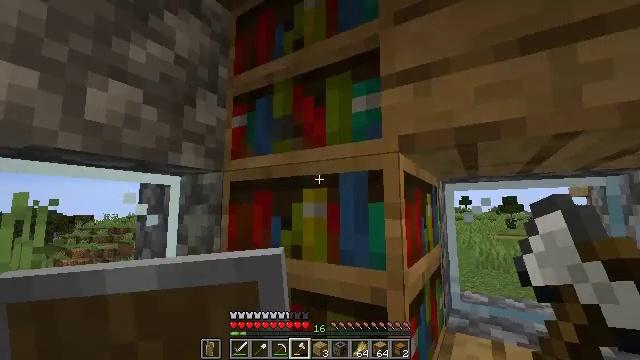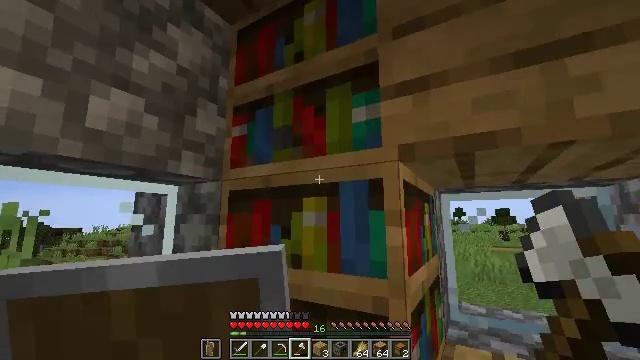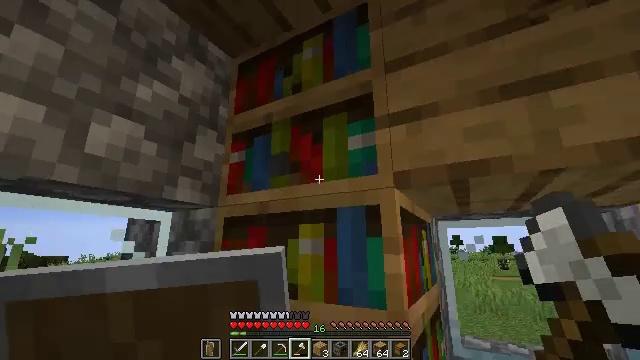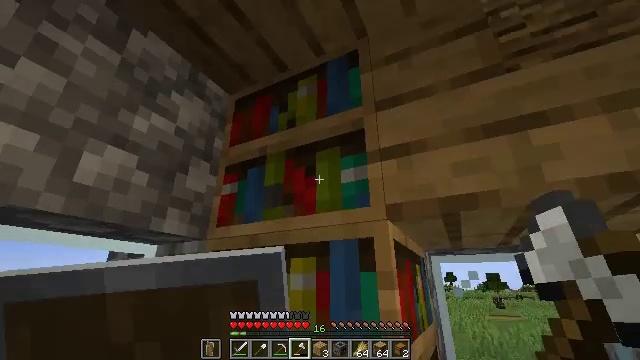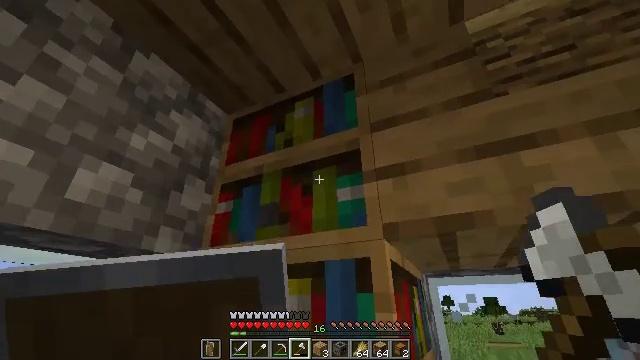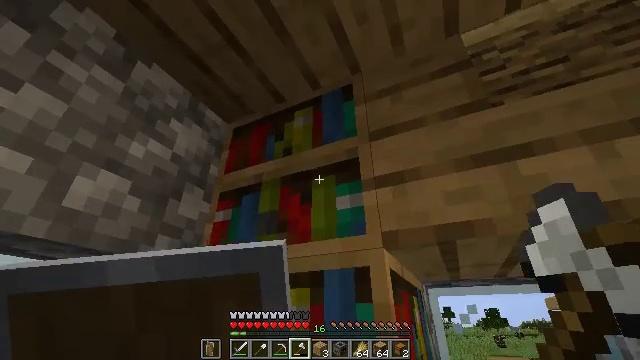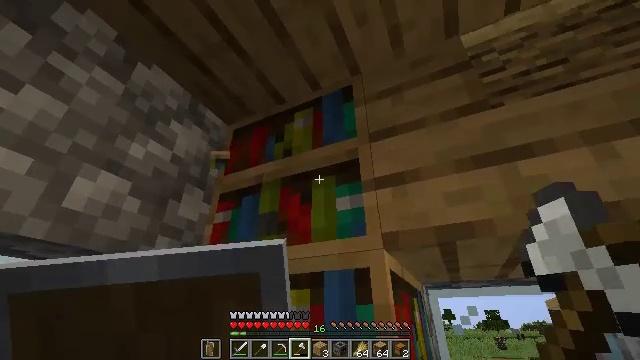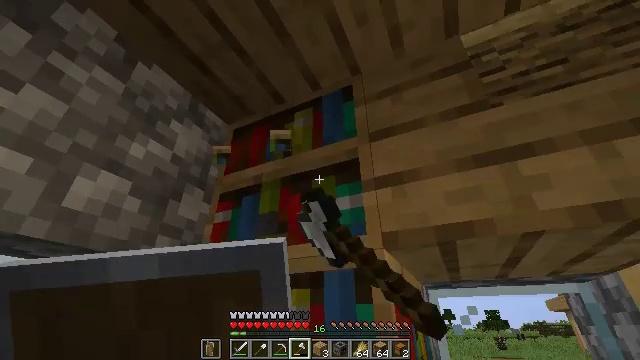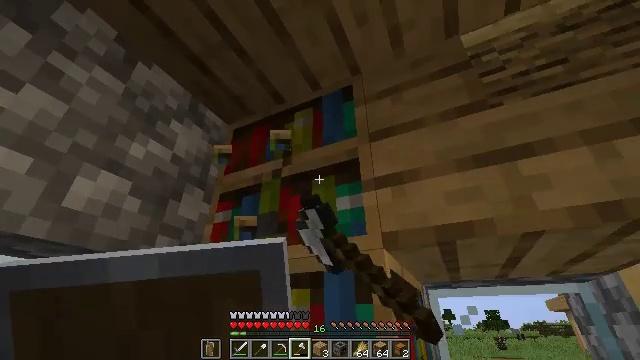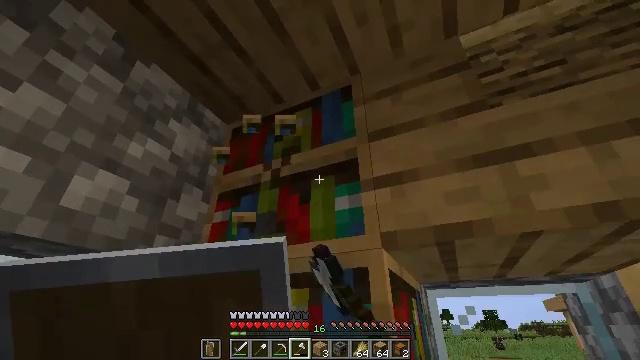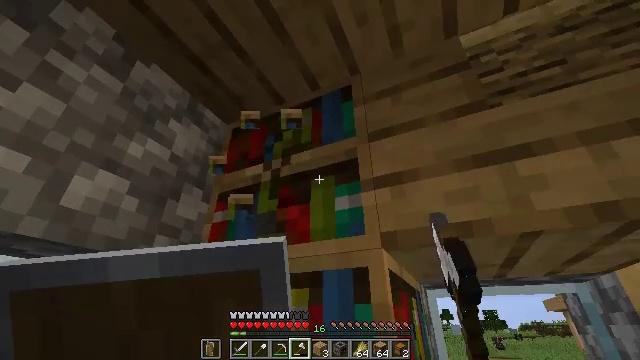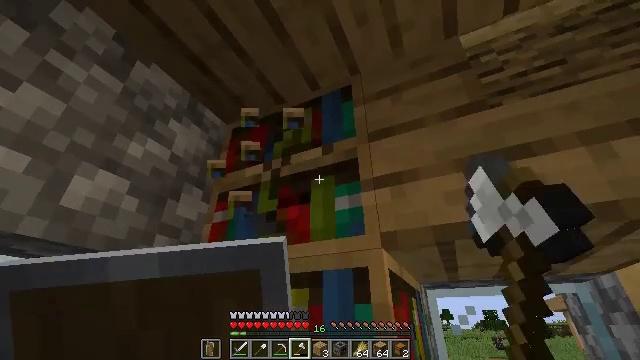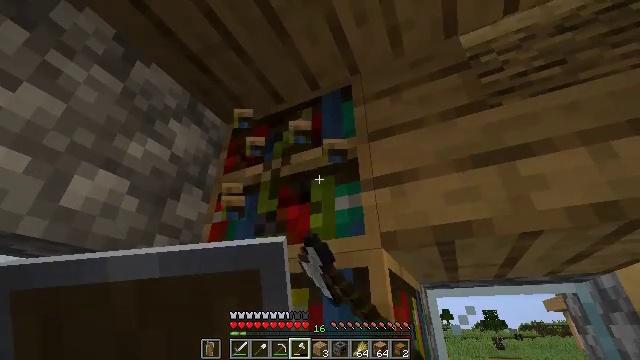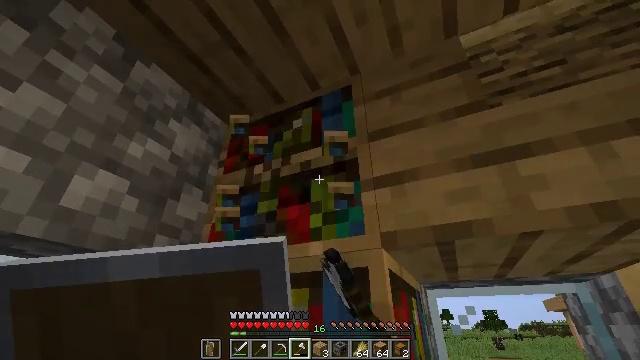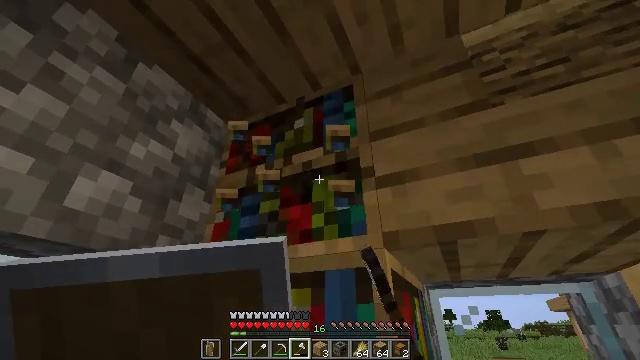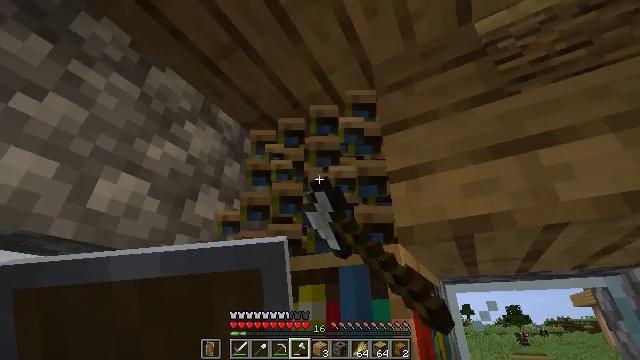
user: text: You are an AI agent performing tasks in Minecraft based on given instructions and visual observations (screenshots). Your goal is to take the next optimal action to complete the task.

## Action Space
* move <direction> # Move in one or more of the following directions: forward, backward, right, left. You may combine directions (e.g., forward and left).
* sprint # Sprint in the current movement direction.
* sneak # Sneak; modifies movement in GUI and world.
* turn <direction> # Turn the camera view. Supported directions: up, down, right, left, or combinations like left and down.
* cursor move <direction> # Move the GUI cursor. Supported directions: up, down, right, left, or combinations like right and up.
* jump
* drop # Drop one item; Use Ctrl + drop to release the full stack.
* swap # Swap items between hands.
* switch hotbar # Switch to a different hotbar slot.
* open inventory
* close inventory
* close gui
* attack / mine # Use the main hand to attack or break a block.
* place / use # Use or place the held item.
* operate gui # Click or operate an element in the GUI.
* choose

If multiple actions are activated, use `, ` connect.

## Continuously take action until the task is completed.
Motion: motion action
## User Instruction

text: Attack the bookshelf to recycle it.
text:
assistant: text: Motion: turn right and up
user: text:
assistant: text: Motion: turn up
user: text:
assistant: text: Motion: turn right and up
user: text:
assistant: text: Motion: turn right and up
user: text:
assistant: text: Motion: turn up
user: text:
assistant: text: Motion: attack / mine
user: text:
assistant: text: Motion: attack / mine
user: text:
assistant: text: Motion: attack / mine
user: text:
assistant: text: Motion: attack / mine
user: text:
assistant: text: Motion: attack / mine
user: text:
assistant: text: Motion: attack / mine
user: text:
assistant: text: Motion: attack / mine
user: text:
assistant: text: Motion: attack / mine
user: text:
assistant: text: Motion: attack / mine
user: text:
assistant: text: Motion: turn left, attack / mine
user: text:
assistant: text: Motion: attack / mine
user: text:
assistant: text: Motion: attack / mine
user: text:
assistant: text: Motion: attack / mine
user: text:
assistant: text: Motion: move forward, attack / mine
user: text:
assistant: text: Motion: no_op